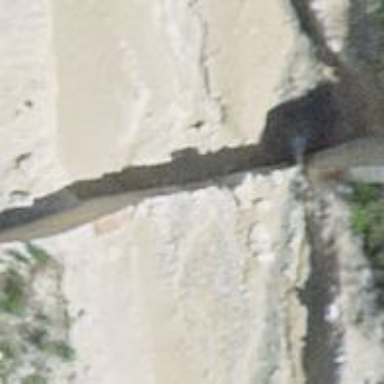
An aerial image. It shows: Concrete check dam along waterway.